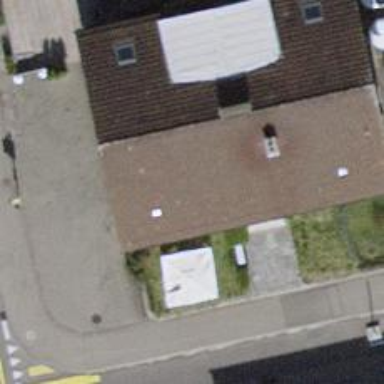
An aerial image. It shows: Restaurant.